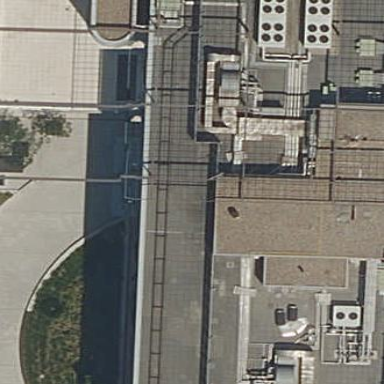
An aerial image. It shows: Office building.